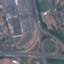
Label: Highway